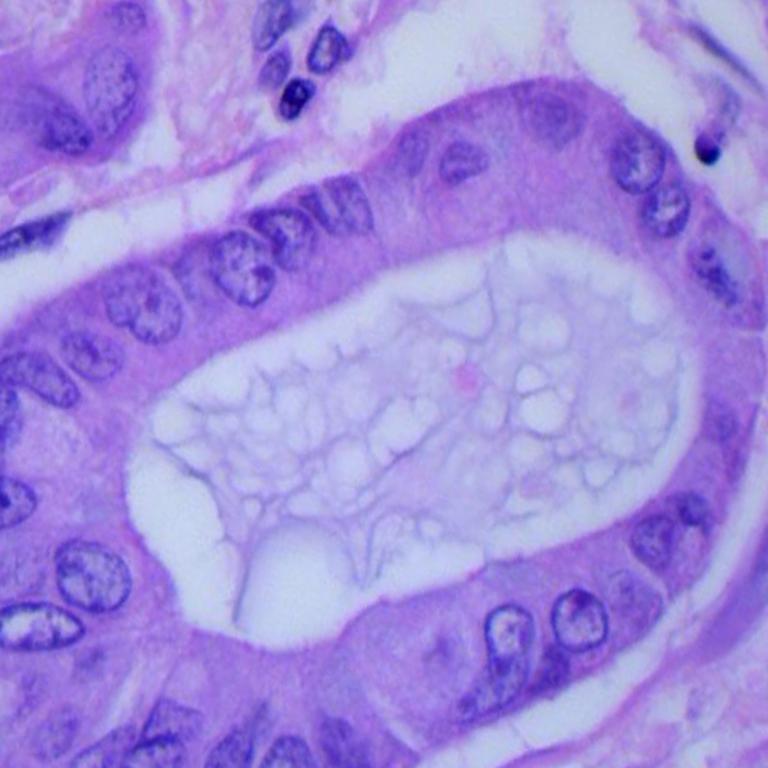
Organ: lung
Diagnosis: adenocarcinomas